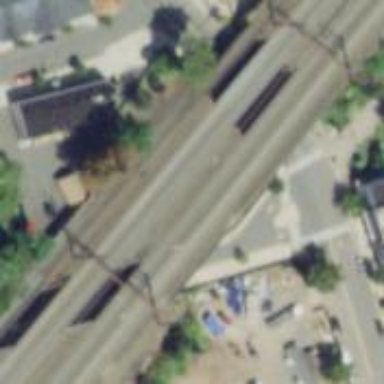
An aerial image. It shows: Bridge over electrified railway with contact lines.